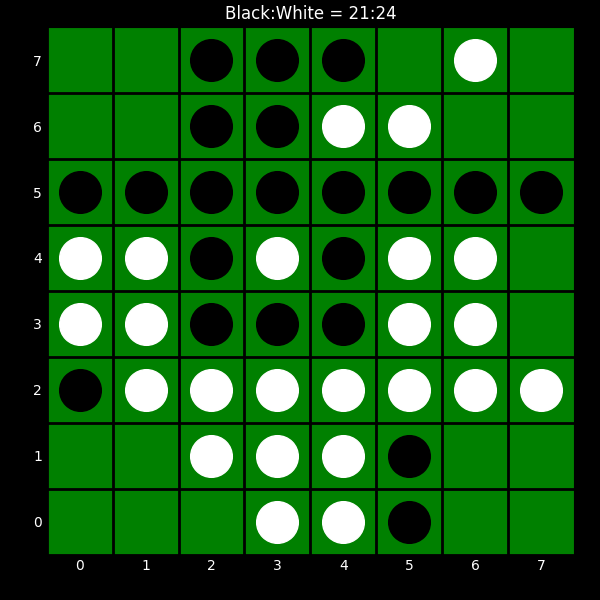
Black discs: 21
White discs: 24